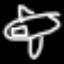
Label: airplane